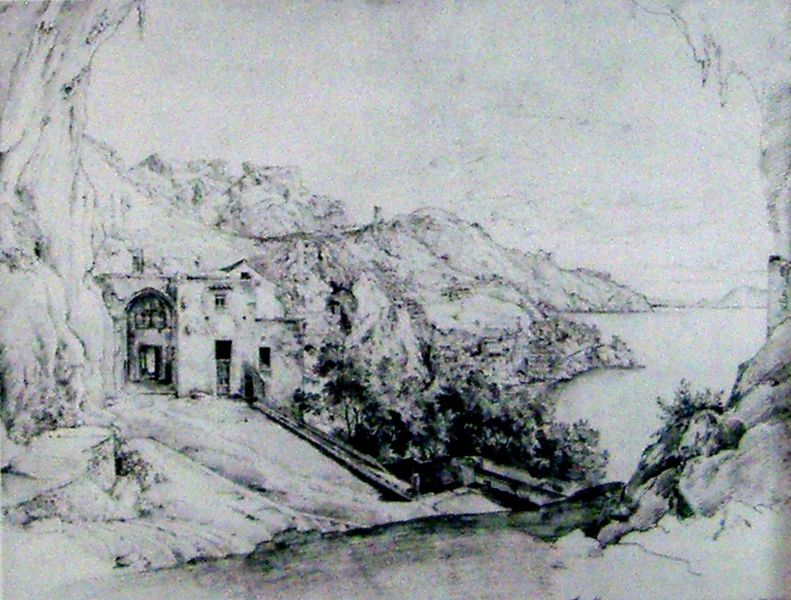
Titel: Blick auf das Kloster San Francesco in Amalfi
Künstler: Johann Heinrich Schilbach
Standort: Darmstadt
Institution: Hessisches Landesmuseum
Schlagwörter: baum, berg, dunkel, felsen, himmel, laub, meer, wasser, weiß, wolken, bäume, fluss, landschaft, see, stadt, teich, ufer, fenster, grau, hell, hintergrund, licht, schwarz, skizze, strasse, tür, vordergrund, zeichnung, dach, gebäude, haus, weg, wolke, alt, blass, rembrandt, stein, steine, bild, horizont, häuser, hügel, natur, strauch, büsche, gewässer, gitter, kirche, pfad, sträucher, wege, pflanzen, höhle, tal, wald, genre, kamin, oval, turm, weiher, landschft, küste, strand, papier, düster, bogen, italien, berge, fels, gebirge, gipfel, hang, klippen, risse, dorf, giebel, mauer, grafik, graphik, schattierung, schattierungen, linien, hafen, böschung, romantik, striche, tor, bucht, unscharf, klippe, eingang, tusche, außen, ruine, kloster, torbogen, alpen, kohle, festung, draußen, druck, schwarz-weiß, schraffur, schraffuren, radierung, stich, bleistift, kohlezeichnung, portal, landschaftsbild, mauern, romantisch, gehöft, eingan, gesträuch, kupferstich, bergsee, mittelmeer, fesnter, vorzeichnung, neapel, dachgiebel, italienisch, grafit, kreuzungen, röntgenaufnahme, cshwarz, bildaufnahm, st, bild#, torbopgen